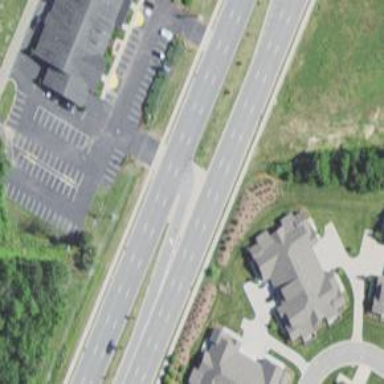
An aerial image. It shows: Asphalt road with primary link designation.